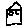
Label: house